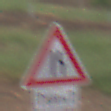
Verkehrszeichen: EinseitigVerengteFahrbahnRechts
Zusatzzeichen unten: LaengeEinerStrecke1
Umgebung: Outdoor, Nature
Tageszeit: SunriseSunset
Wetter: PartlyCloudy
Licht: Natural
Jahreszeit: NotSpecified
Kontrast: LowContrast